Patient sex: M
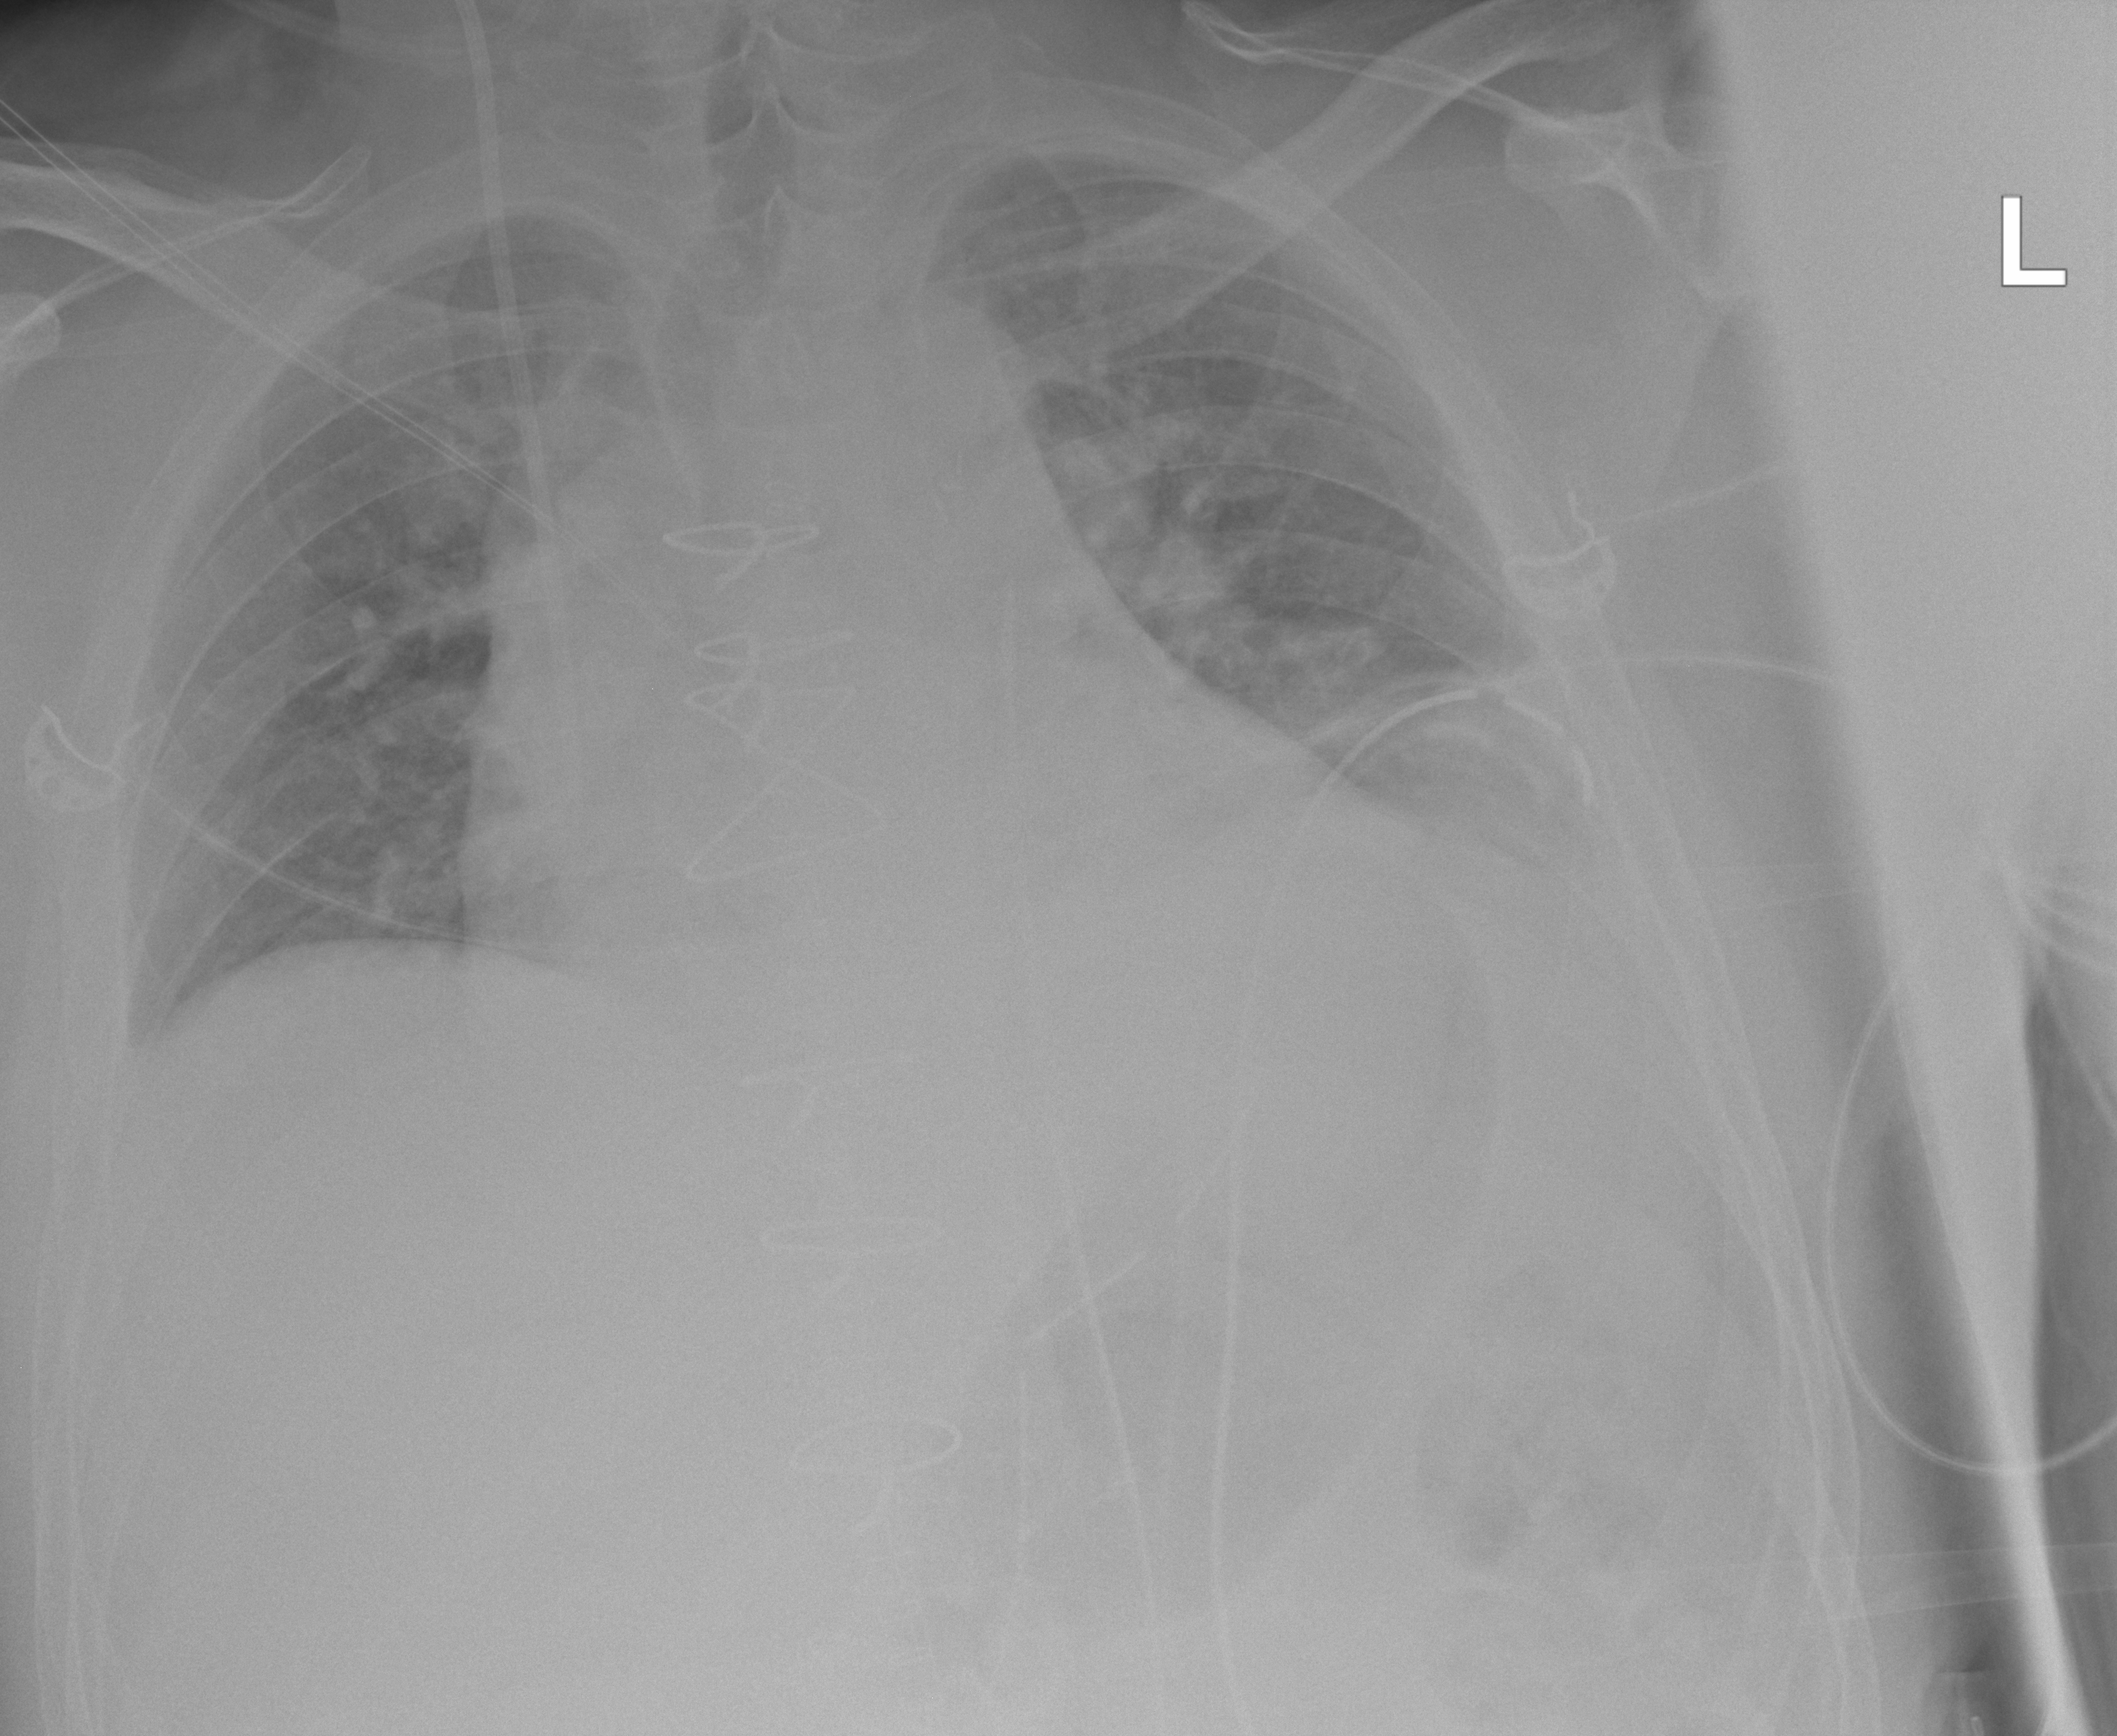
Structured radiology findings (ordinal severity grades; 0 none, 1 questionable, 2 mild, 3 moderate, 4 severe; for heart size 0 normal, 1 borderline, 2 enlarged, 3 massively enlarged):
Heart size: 2
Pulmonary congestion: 1
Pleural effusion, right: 2
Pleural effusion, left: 2
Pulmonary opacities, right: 0
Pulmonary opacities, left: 0
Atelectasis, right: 2
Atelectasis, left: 2